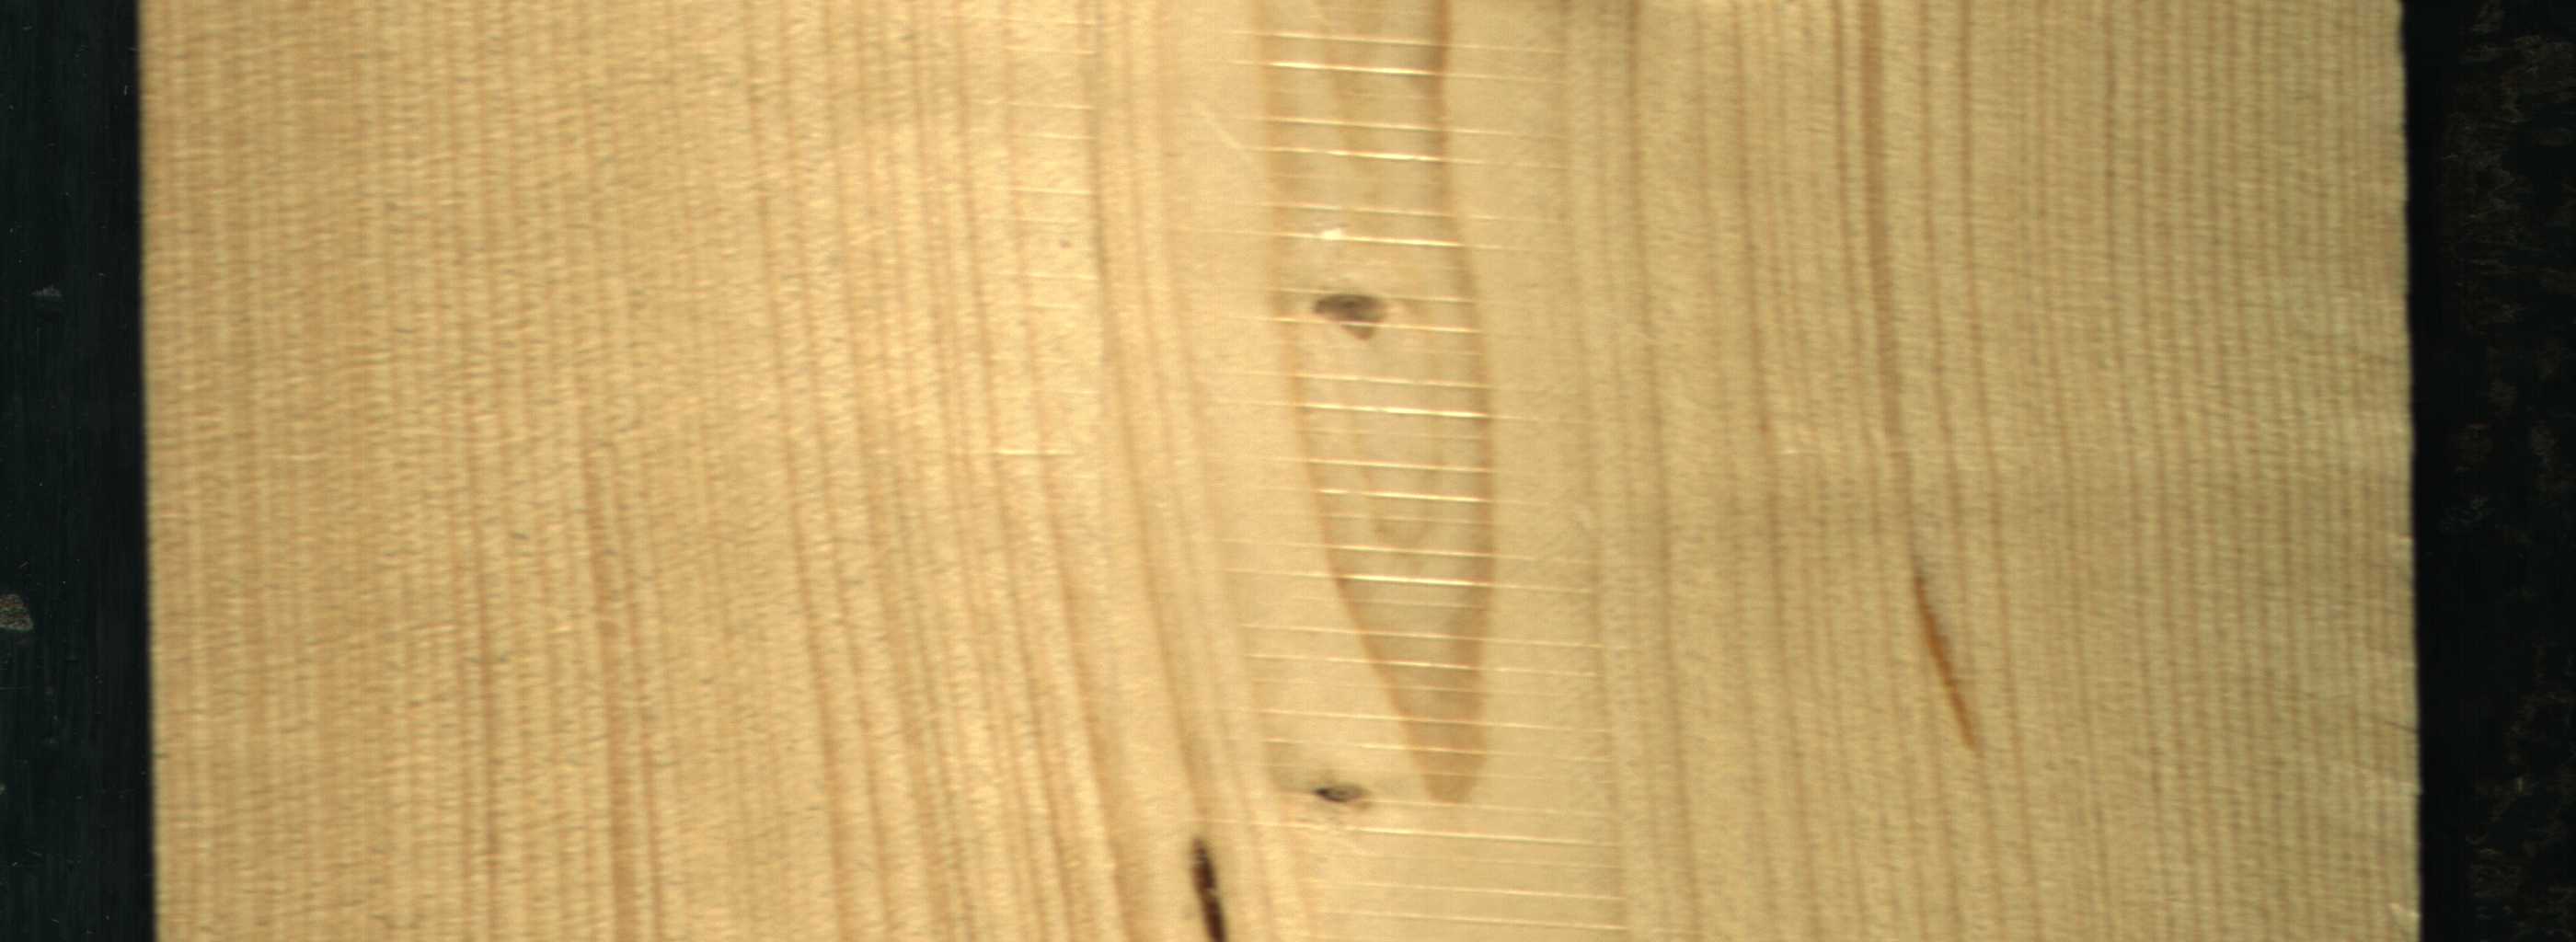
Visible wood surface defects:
resin
resin
Live_Knot
Live_Knot